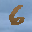
Label: 6